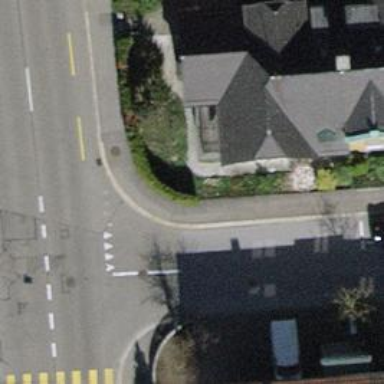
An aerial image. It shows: Kerb barrier.